Question: Let's say I have 2 images A and B as below.

Notice that the bottom of A overlaps with the top of B for 'n' rows of pixels, denoted by the two red rectangles. A and B have the same number of columns but have different number of rows.
Two questions:
- 'n'- 'n'
If anyone can point to an algorithm or better yet, an implementation in any language (preferred C/C++, C#, Java and JavaScript), it is much appreciated.
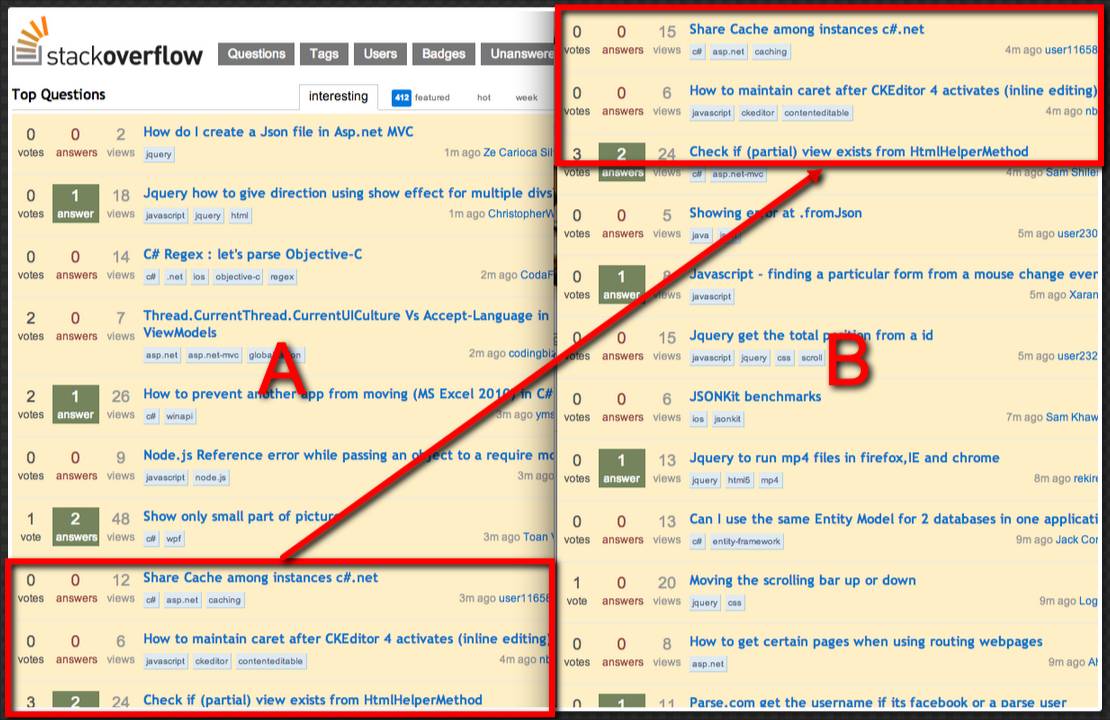
Answer: The FFT solution might be more complex than you were hoping for.
For a general problem, that might be the only robust way.
For a simple solution, you need to start making assumptions.
For example, can you guarantee that the columns of the images line up (barring the noted changes)? This allows you to go down the path suggested by @n.m.
Can you cut the image into vertical strips, and consider a row matches if a sufficient proportion of the strips match?
[ This could be redone to use a few passes with difference column offsets if we need to be robust to that.]
This gives something like:
'''
class Image
{
public:
virtual ~Image() {}
typedef int Pixel;
virtual Pixel* getRow(int rowId) const = 0;
virtual int getWidth() const = 0;
virtual int getHeight() const = 0;
};
class Analyser
{
Analyser(const Image& a, const Image& b)
: a_(a), b_(b) {}
typedef Image::Pixel* Section;
static const int numStrips = 16;
struct StripId
{
StripId(int r = 0, int c = 0)
: row_(r), strip_(c)
{}
int row_;
int strip_;
};
typedef std::unordered_map<unsigned, StripId> StripTable;
int numberOfOverlappingRows()
{
int commonWidth = std::min(a_.getWidth(), b_.getWidth());
int stripWidth = commonWidth/numStrips;
StripTable aHash;
createStripTable(aHash, a_, stripWidth);
StripTable bHash;
createStripTable(bHash, b_, stripWidth);
// This is the position that the bottom row of A appears in B.
int bottomOfA = 0;
bool canFindBottomOfAInB = canFindLine(a_.getRow(a_.getHeight() - 1), bHash, stripWidth, bottomOfA);
int topOfB= 0;
bool canFindTopOfBInA = canFindLine(b_.getRow(0), aHash, stripWidth, topOfB);
int topOFBfromBottomOfA = a_.getHeight() - topOfB;
// Expect topOFBfromBottomOfA == bottomOfA
return bottomOfA;
}
bool canFindLine(Image::Pixel* source, StripTable& target, int stripWidth, int& matchingRow)
{
Image::Pixel* strip = source;
std::map<int, int> matchedRows;
for(int index = 0; index < stripWidth; ++index)
{
Image::Pixel hashValue = getHashOfStrip(strip,stripWidth);
bool match = target.count(hashValue) > 0;
if (match)
{
++matchedRows[target[hashValue].row_];
}
strip += stripWidth;
}
// Can set a threshold requiring more matches than 0
if (matchedRows.size() == 0)
return false;
// FIXME return the most matched row.
matchingRow = matchedRows.begin()->first;
return true;
}
Image::Pixel* getStrip(const Image& im, int row, int stripId, int stripWidth)
{
return im.getRow(row) + stripId * stripWidth;
}
static Image::Pixel getHashOfStrip(Image::Pixel* strip, unsigned width)
{
Image::Pixel hashValue = 0;
for(unsigned col = 0; col < width; ++col)
{
hashValue |= *(strip + col);
}
}
void createStripTable(StripTable& hash, const Image& image, int stripWidth)
{
for(int row = 0; row < image.getHeight(); ++row)
{
for(int index = 0; index < stripWidth; ++index)
{
// Warning: Not this simple!
// If images are sourced from lossy intermediate and hence pixels not _exactly_ the same, need some kind of fuzzy equality here.
// Details are going to depend on the image format etc, but this is the gist.
Image::Pixel* strip = getStrip(image, row, index, stripWidth);
Image::Pixel hashValue = getHashOfStrip(strip,stripWidth);
hash[hashValue] = StripId(row, index);
}
}
}
const Image& a_;
const Image& b_;
};
'''